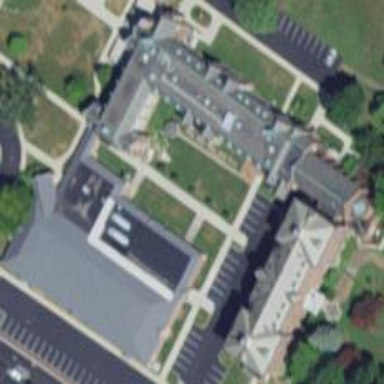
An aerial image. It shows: School building.